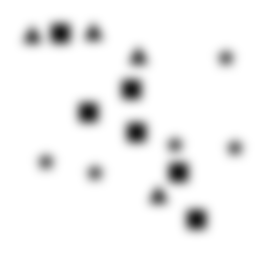
Squares: 6
Triangles: 4
Stars: 5
Total shapes: 15